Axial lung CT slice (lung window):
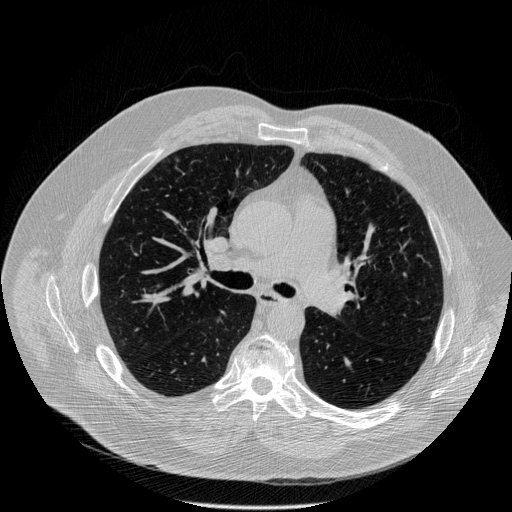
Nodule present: no